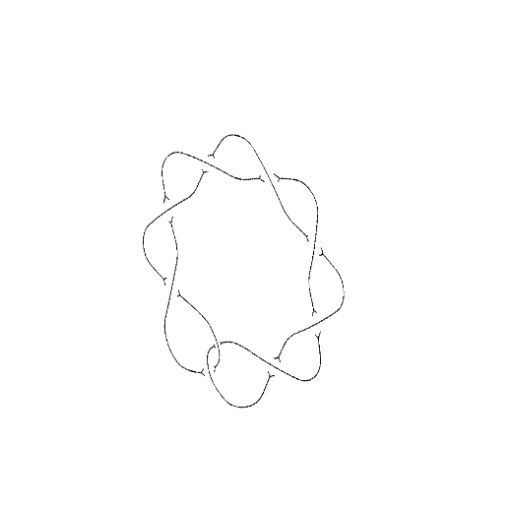
Crossing number: 9